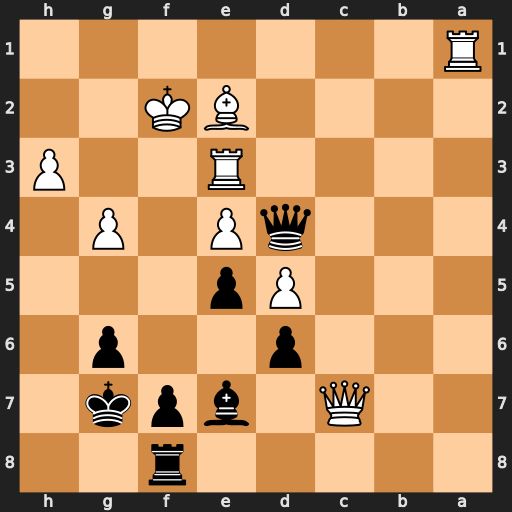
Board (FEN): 5r2/2Q1bpk1/3p2p1/3Pp3/3qP1P1/4R2P/4BK2/R7
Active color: b
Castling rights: -
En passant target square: -
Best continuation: Bh4+ Kf3 Qxa1